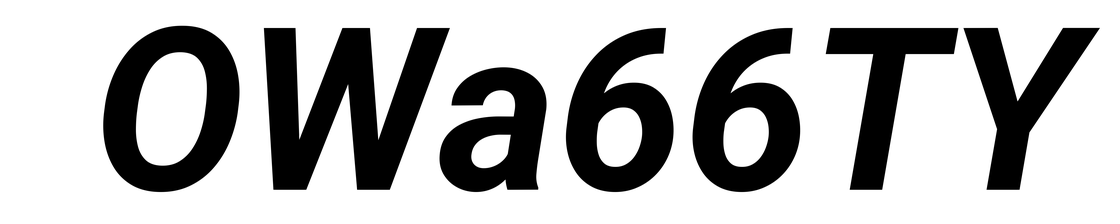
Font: Roboto-Italic_Bold_Italic